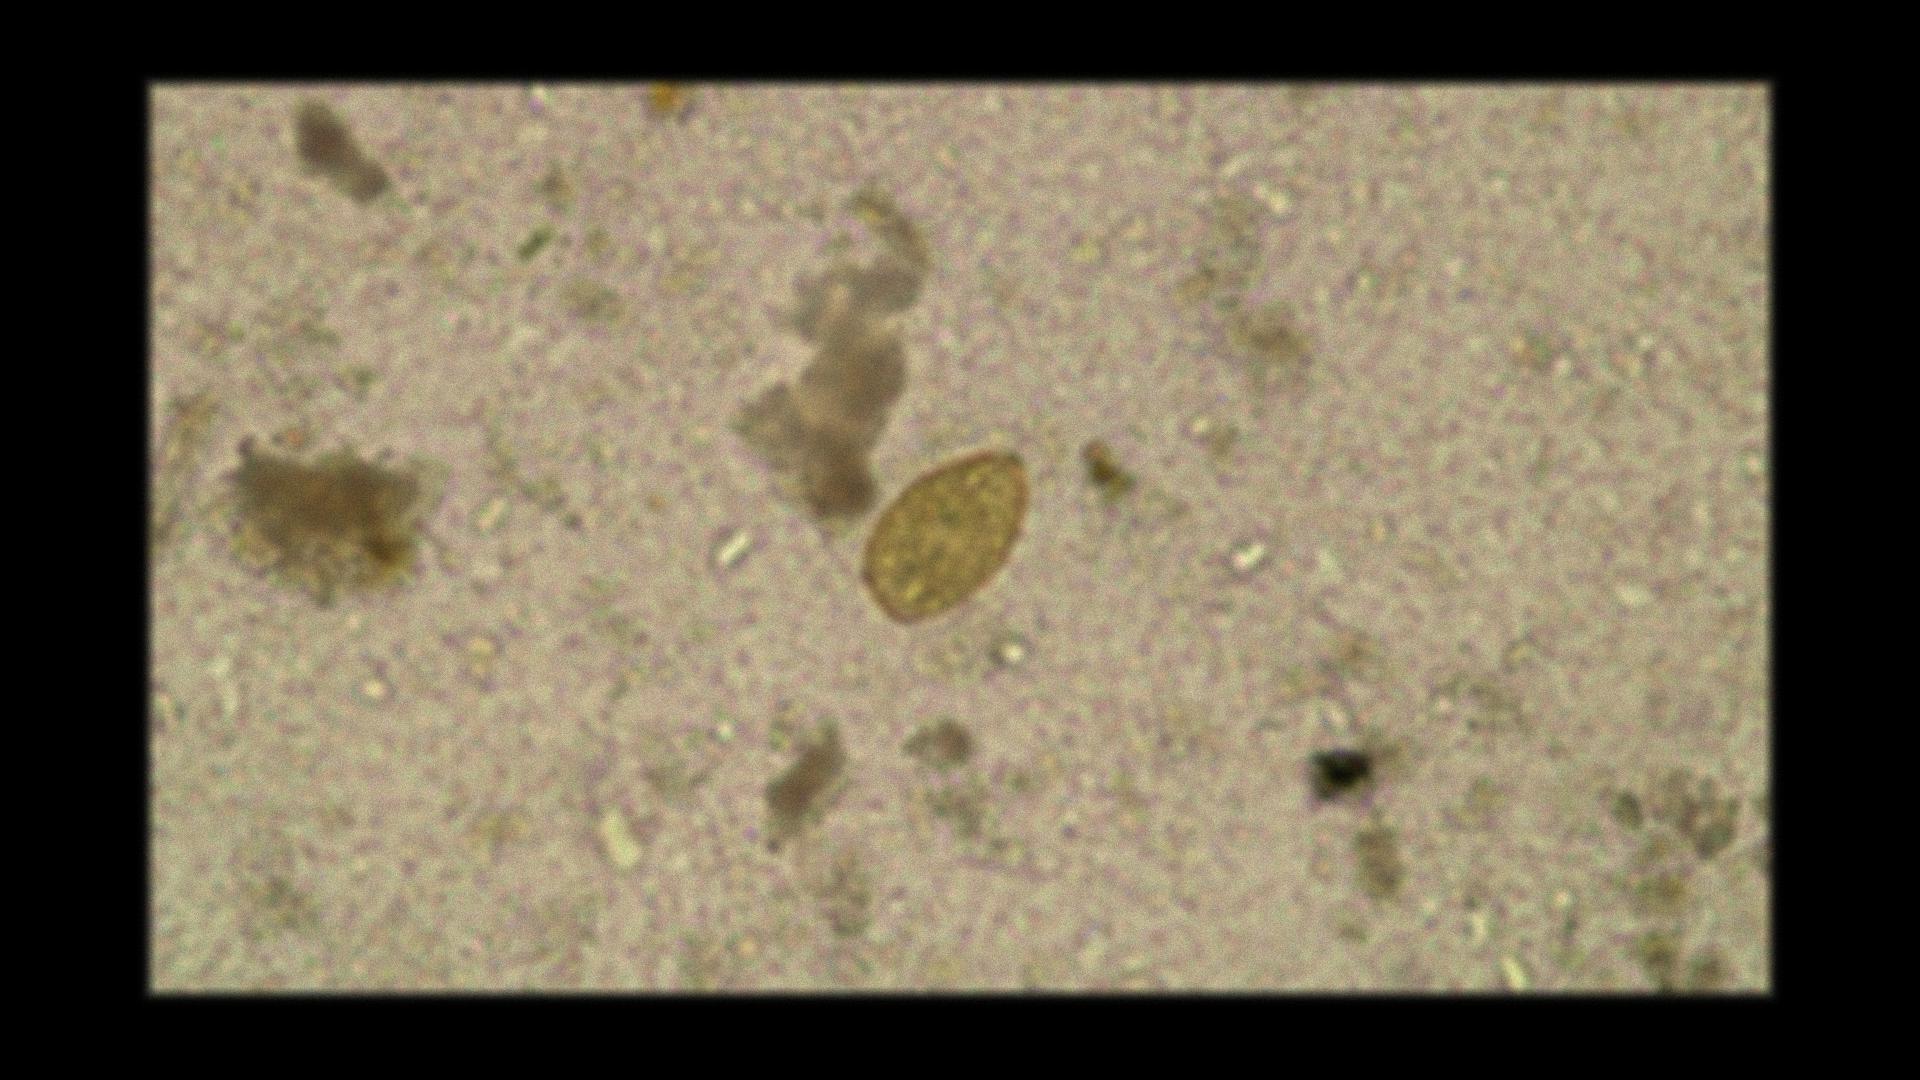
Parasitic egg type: Paragonimus spp